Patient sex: F
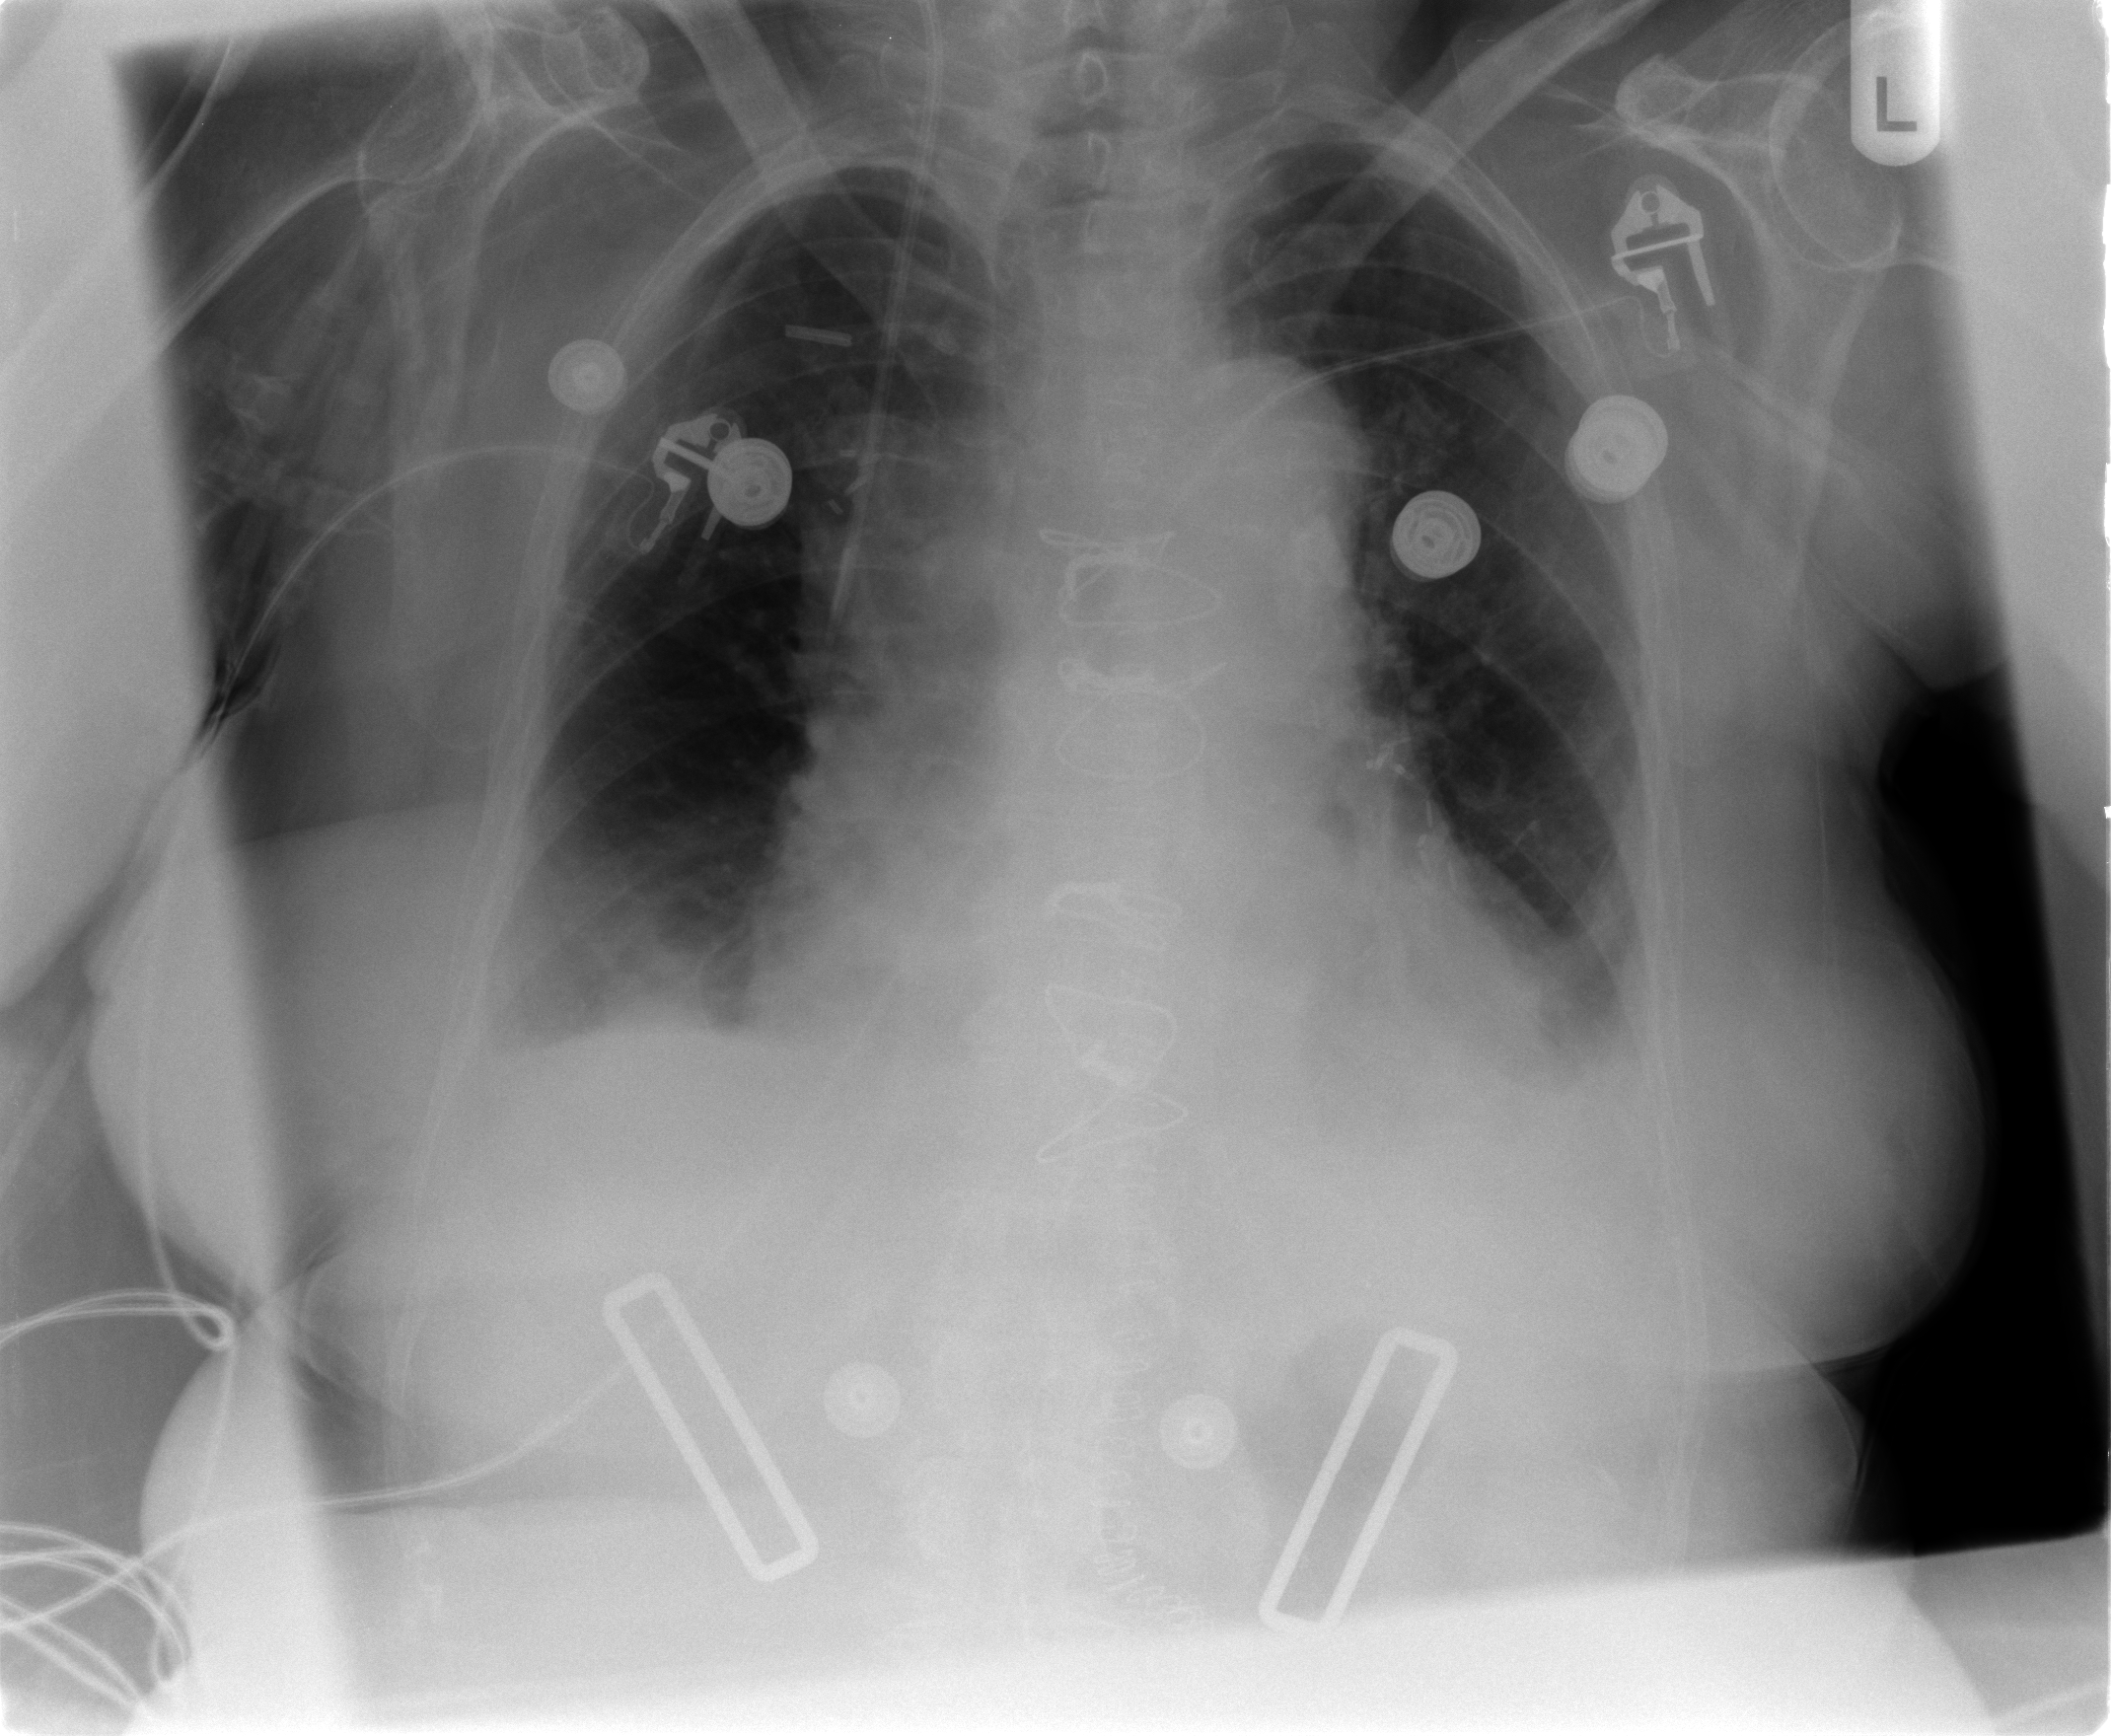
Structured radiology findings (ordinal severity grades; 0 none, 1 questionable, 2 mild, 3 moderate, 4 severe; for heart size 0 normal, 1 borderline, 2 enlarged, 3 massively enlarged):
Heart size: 2
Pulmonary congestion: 2
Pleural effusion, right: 2
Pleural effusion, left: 2
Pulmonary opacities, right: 1
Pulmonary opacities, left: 1
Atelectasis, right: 2
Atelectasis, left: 2